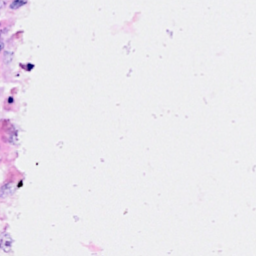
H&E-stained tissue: Breast